Question: I have a '.csv' file that is created by my program to display some results that are produced. For the sake of simplicity let's say these results and chart are displayed like this: (which is exactly how I want it to be)

Now the problem I am having is that the number of people is variable. So I really need to access the entire rows data.
Right now, I am doing this:
'''
var range = worksheet.get_range("A1","D3");
xlExcel.ActiveChart.SetSourceData(range);
'''
and this works great if you only have three 'Persons', but I need to access the entire row of data.
So to restate my question,
---
I tried looking <URL> but couldn't seem to make that work with rows instead of columns.
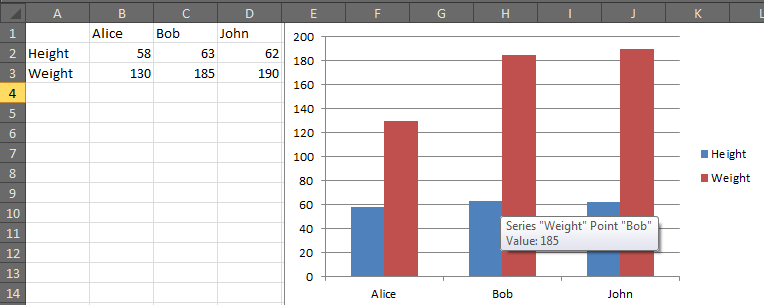
Answer: '''
var range = worksheet.get_range("A1").CurrentRegion;
xlExcel.ActiveChart.SetSourceData(range);
'''
EDIT: I am assuming that the cells in the data region won't be blank.
To test this,
1) place cursor on cell A1
2) press
3) click on "Special"
4) choose "Current Region" as option
5) click "OK"
This will select the cells surrounding A1 which are filled, which I believe is what you are looking for.
The translation of that in VBA code points to 'CurrentRegion' property. I think, that should work.